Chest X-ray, PA view. Patient: 44 years old, sex F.
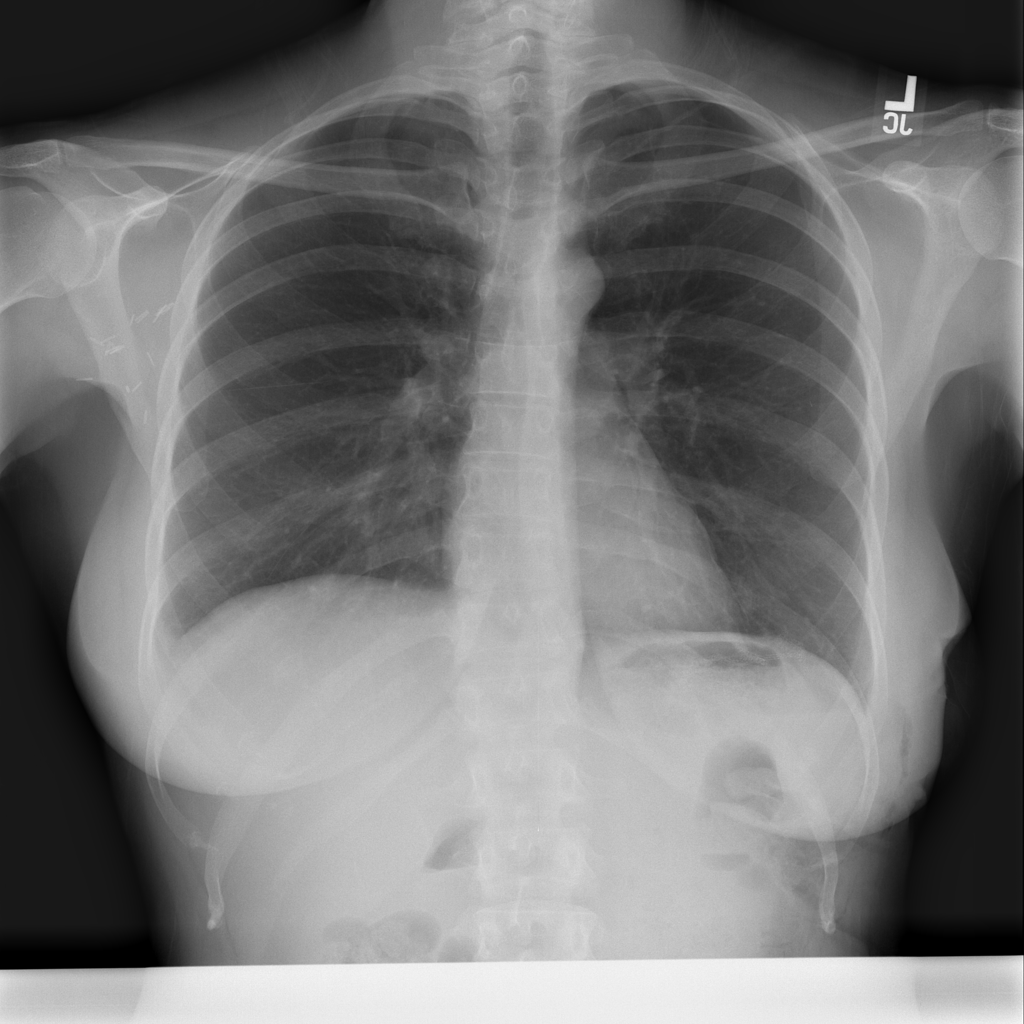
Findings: Emphysema, Pneumothorax